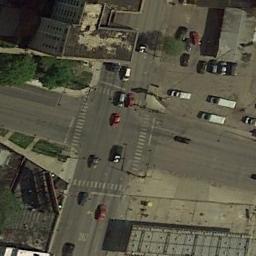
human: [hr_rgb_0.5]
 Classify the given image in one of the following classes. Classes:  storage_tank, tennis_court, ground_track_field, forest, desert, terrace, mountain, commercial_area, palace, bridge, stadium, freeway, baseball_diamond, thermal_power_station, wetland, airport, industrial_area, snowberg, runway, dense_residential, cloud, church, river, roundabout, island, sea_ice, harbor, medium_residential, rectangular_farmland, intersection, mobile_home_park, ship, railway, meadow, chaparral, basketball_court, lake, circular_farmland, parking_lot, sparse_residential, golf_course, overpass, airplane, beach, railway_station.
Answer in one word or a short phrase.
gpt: intersection